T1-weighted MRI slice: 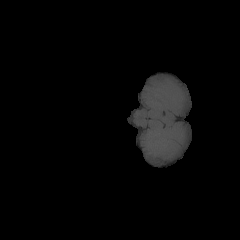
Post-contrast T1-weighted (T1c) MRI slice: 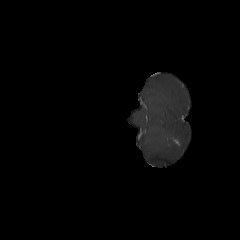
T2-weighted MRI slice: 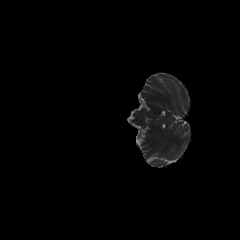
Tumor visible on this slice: no